Question: I was installing Android Studio but has been stuck there for almost .
What can I do? It is done? Should I cancel it?

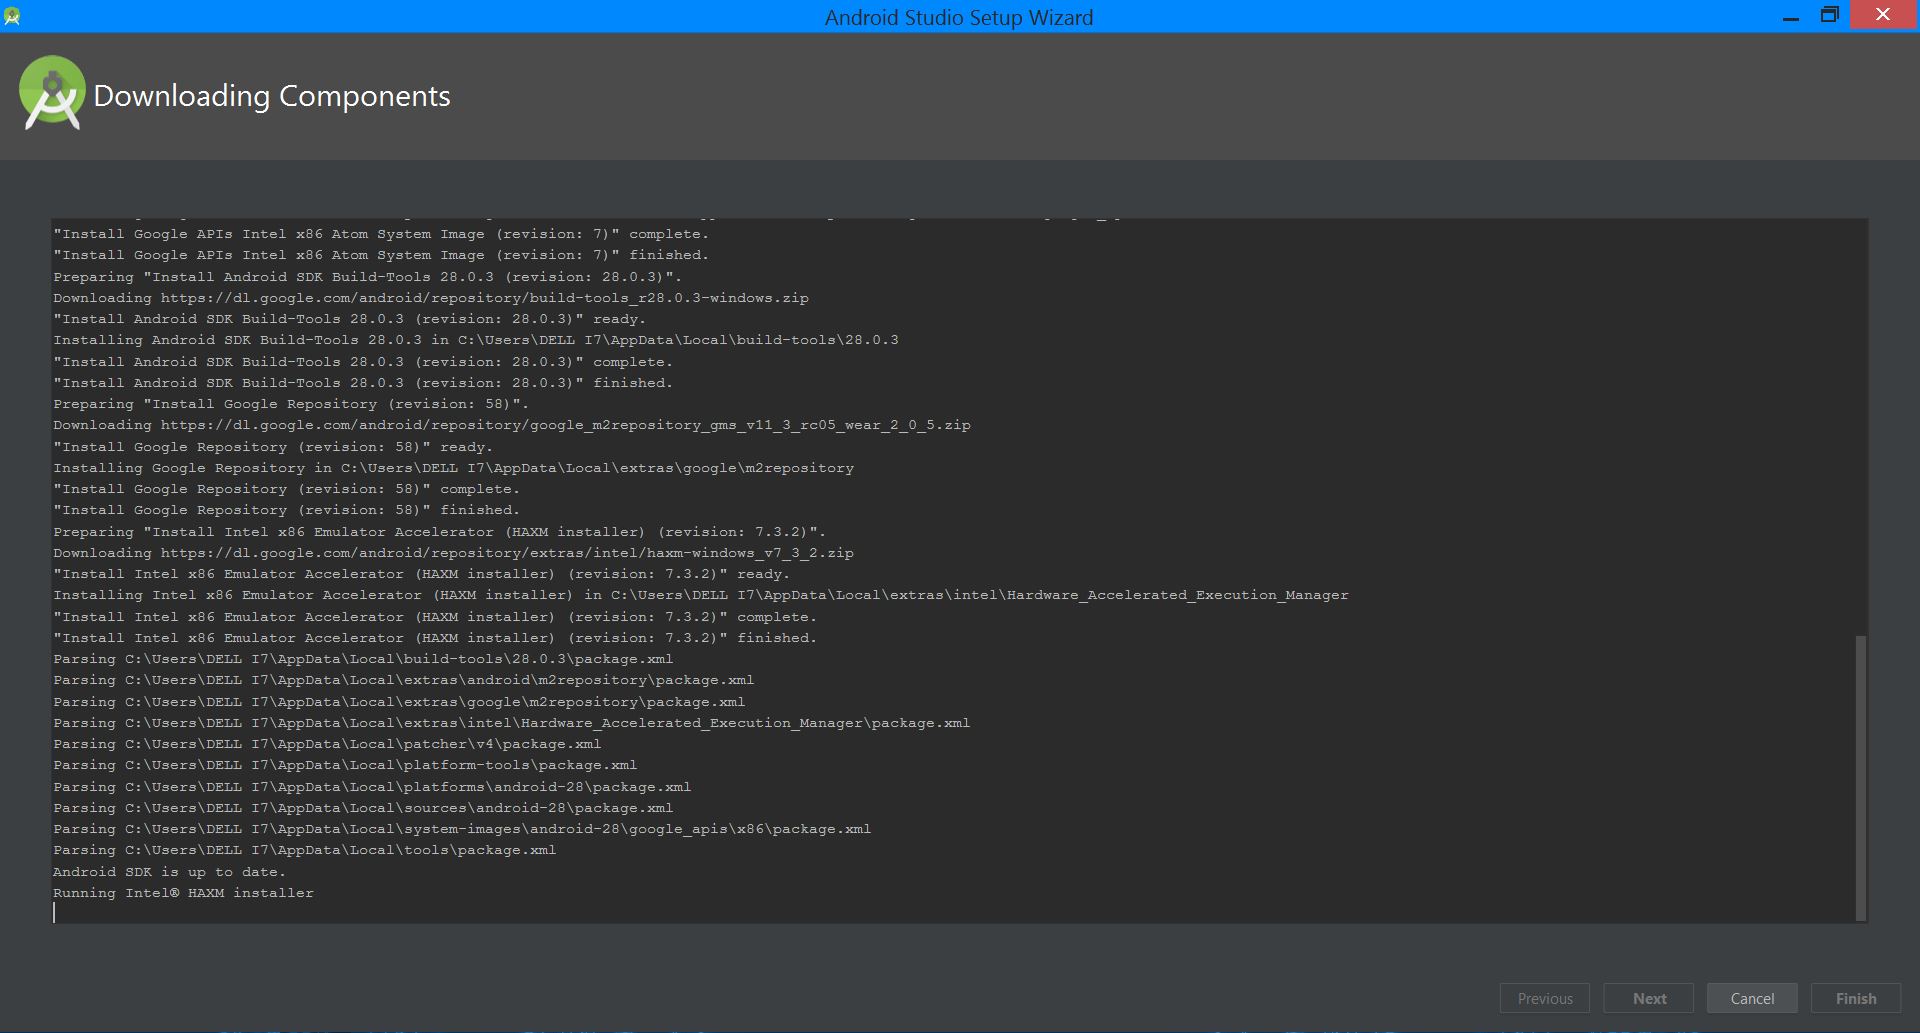
Answer: If it is done it will show you a finish button, it shouldn't take 4 hours I think you should cancel it and try to install a clean one by deleting previous files.